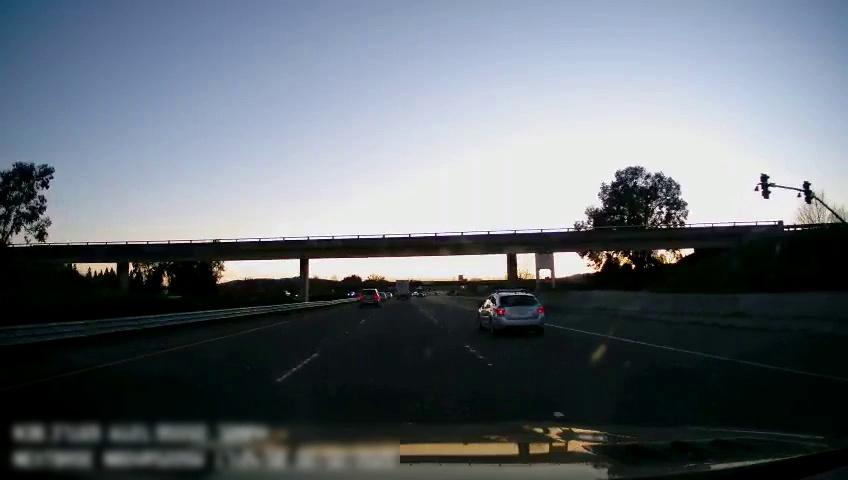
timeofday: Dusk/Dawn/Twilight
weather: Cloudy
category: Drivable Space
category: Vehicles | SUV
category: Vehicles | Truck
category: Vehicles | SUV
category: Lanes | Alternate Lane
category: Lanes | Current Lane
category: Lanes | Current Lane
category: Lanes | Alternate Lane